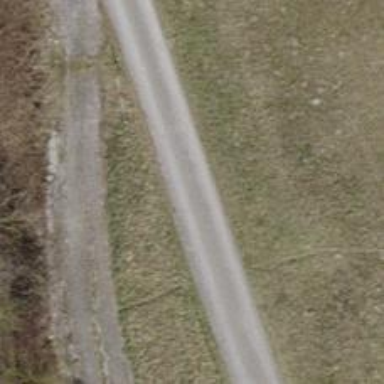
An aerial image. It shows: Unclassified asphalt road suitable for agricultural vehicles.